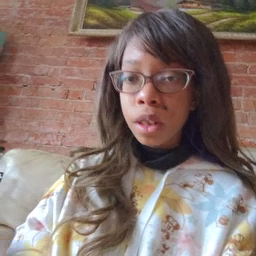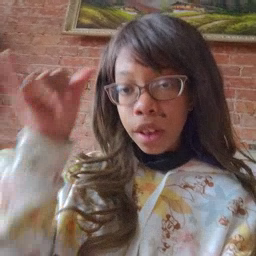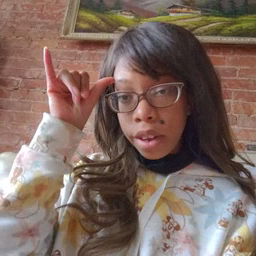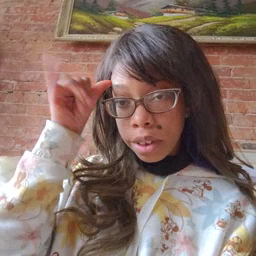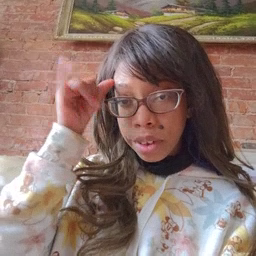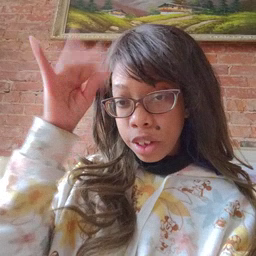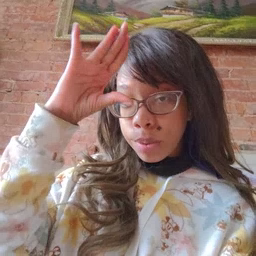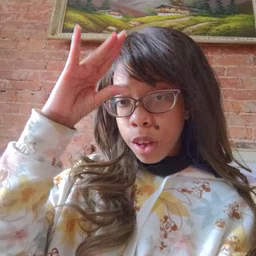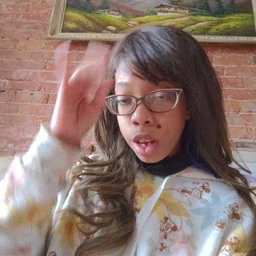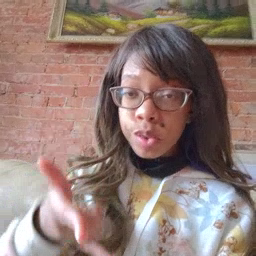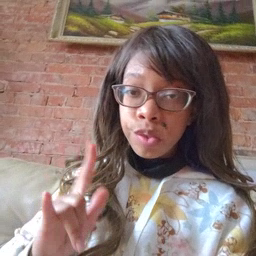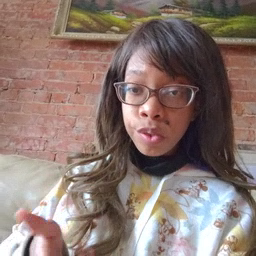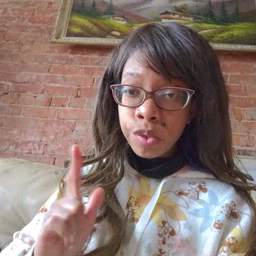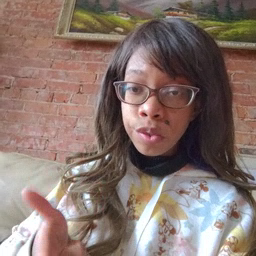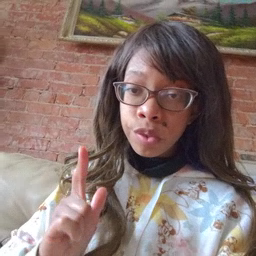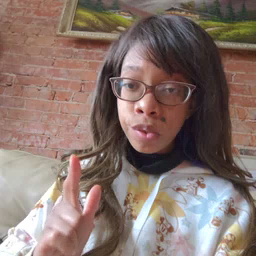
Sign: cowboy